Chest X-ray:
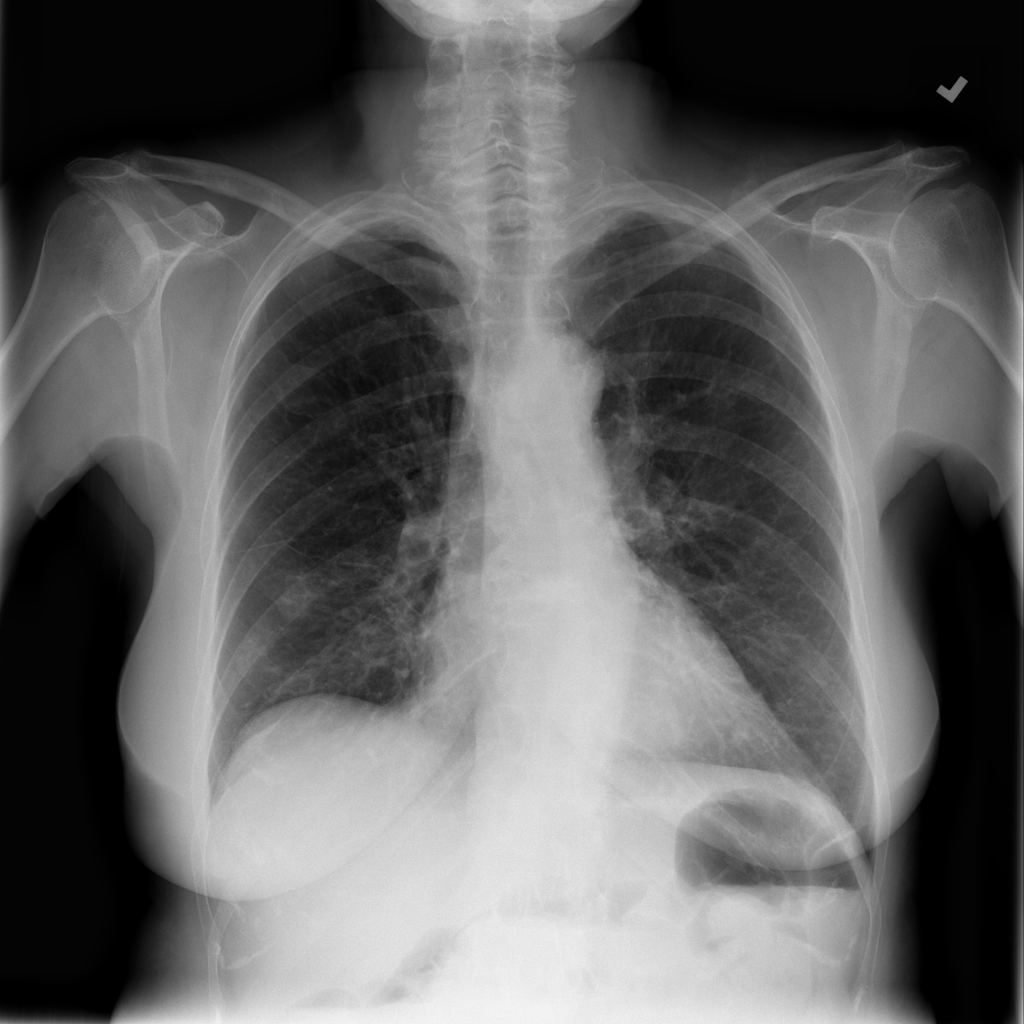
No abnormal finding: yes